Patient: sex F, age 63
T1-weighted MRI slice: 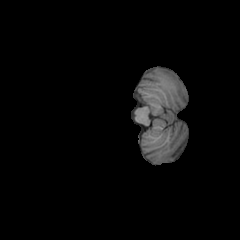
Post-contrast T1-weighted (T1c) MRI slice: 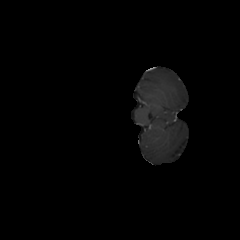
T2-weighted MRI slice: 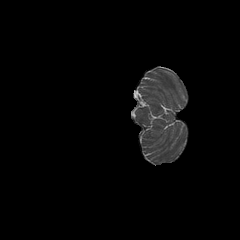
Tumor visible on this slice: no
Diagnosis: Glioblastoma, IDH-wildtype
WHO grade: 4